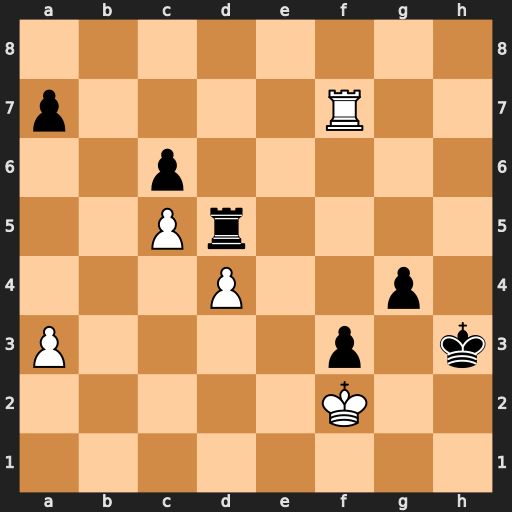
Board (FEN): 8/p4R2/2p5/2Pr4/3P2p1/P4p1k/5K2/8
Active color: w
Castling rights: -
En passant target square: -
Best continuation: Rh7+ Rh5 Rxh5#